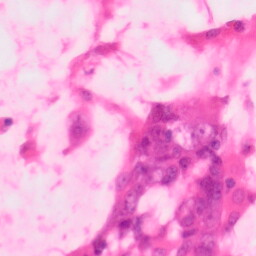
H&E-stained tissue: Colon